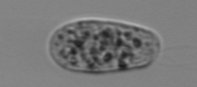
Label: Amoeba